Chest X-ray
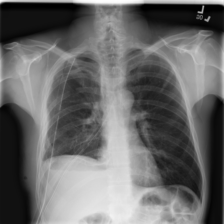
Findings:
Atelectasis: negative
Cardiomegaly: negative
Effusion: negative
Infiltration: negative
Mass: negative
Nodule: negative
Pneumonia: negative
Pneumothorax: negative
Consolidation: negative
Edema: negative
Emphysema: negative
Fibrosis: negative
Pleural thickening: negative
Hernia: negative